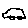
Label: car